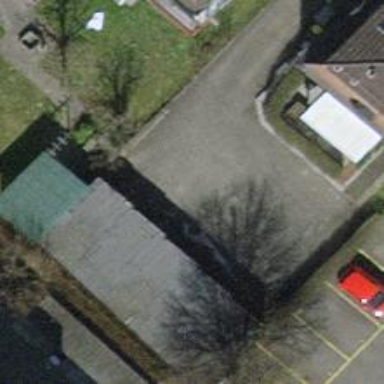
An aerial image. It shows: Group of garages.